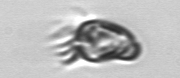
Label: Paratontonia_gracillima